Field crop: maize
Growth stage: 1
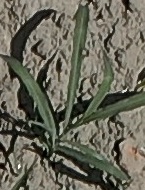
Species: sorghum